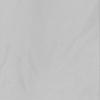
Label: not_dusty